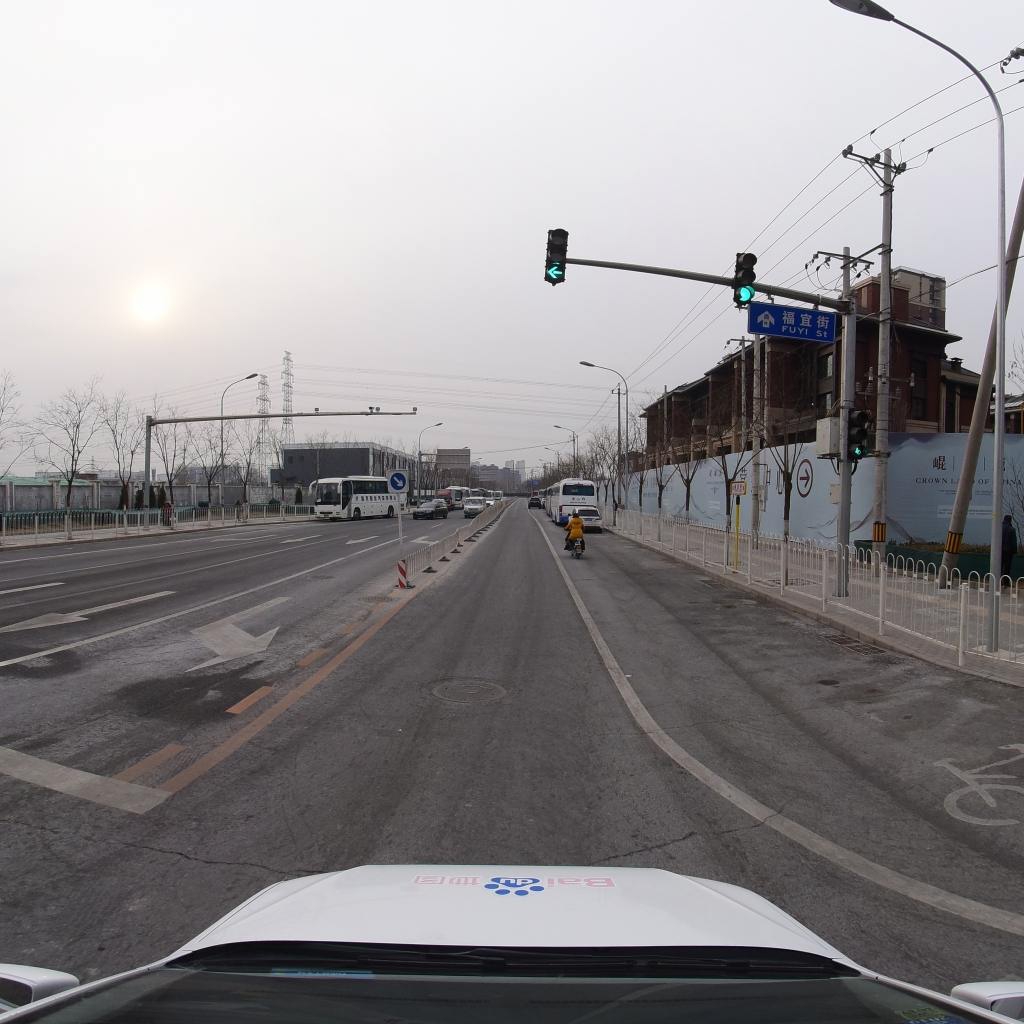
Region: Fengtai
Road damage annotations: transverse crack, manhole cover, transverse crack, transverse crack, manhole cover